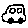
Label: car